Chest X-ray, PA view. Patient: 41 years old, sex M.
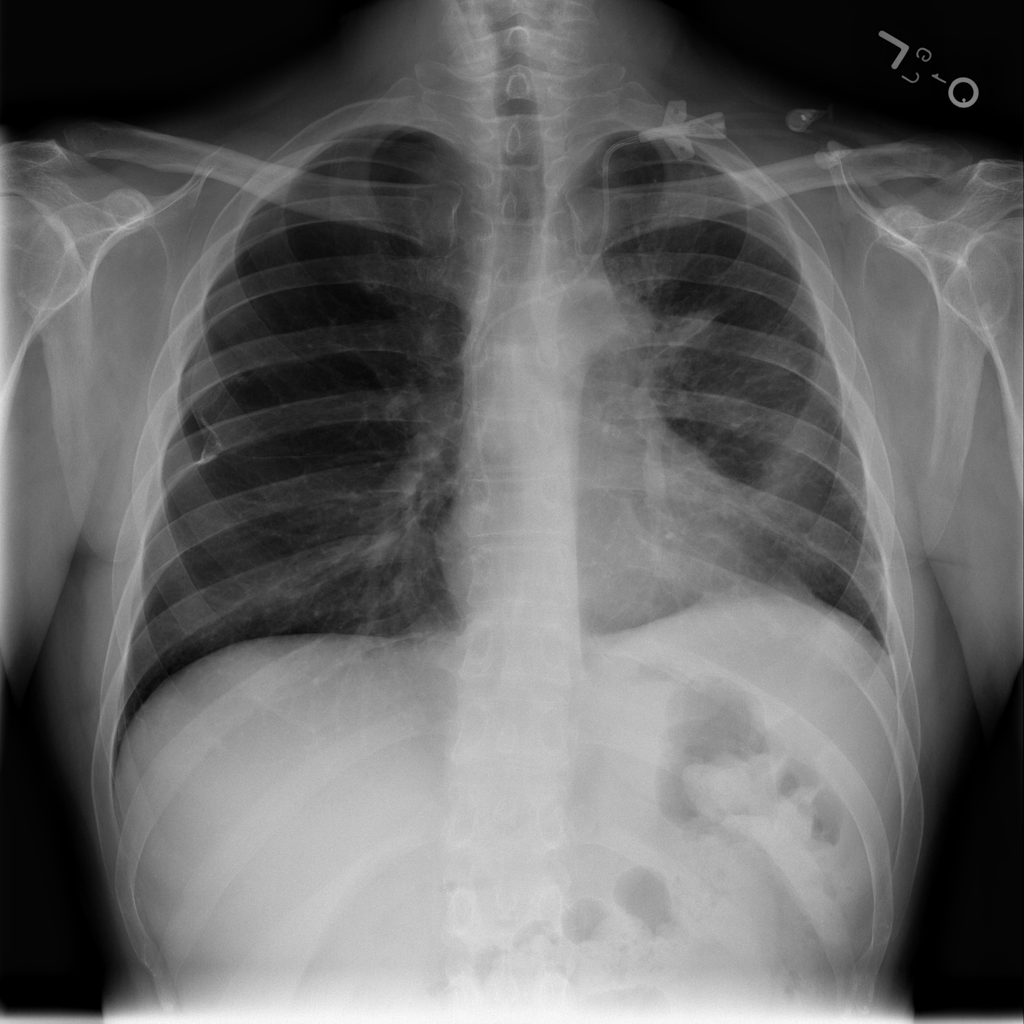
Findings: Atelectasis, Infiltration, Pneumothorax